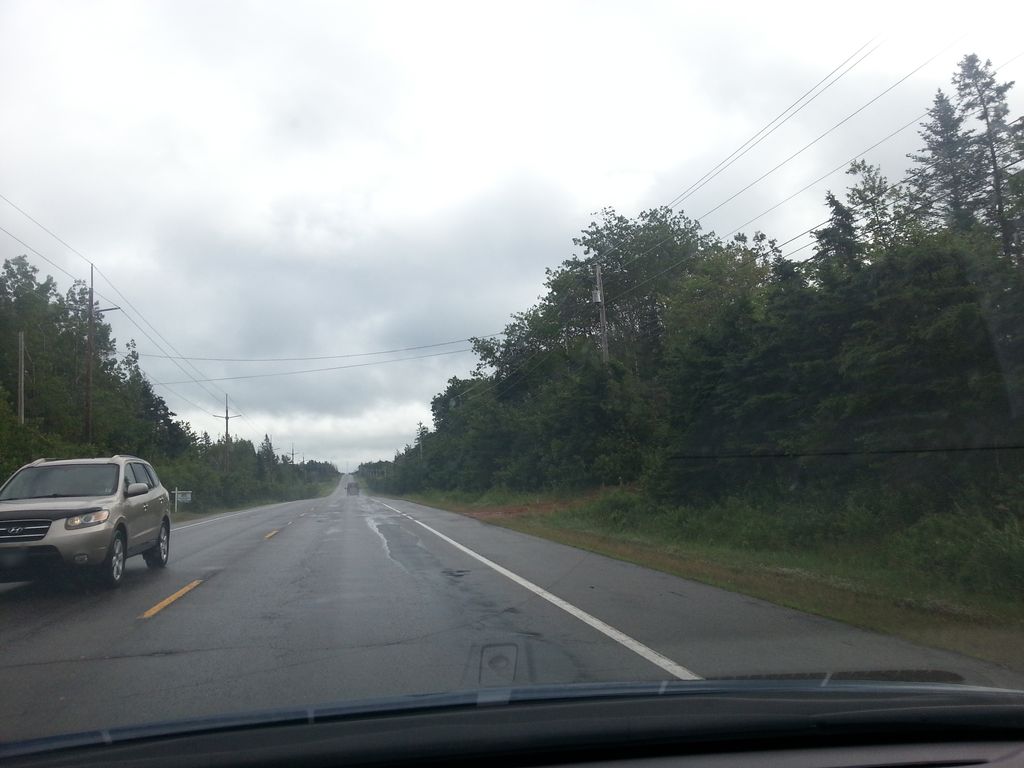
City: charlottetown